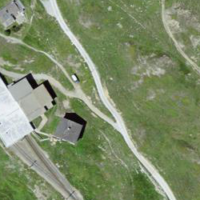
EUNIS habitat code: 26
Species observed at this site:
Campanula barbata
Geum montanum
Jacobaea incana
Silene acaulis
Arnica montana